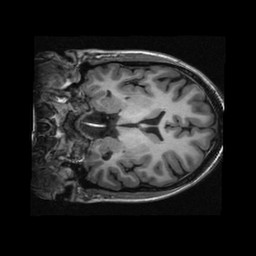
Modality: T1w
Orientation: coronal
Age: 20
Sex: female